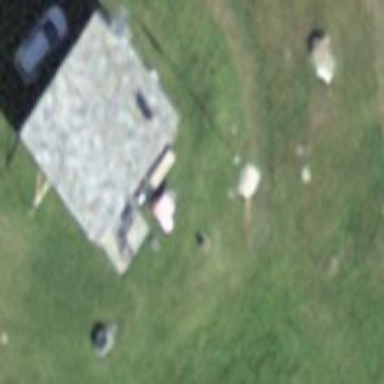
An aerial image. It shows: Hut with gabled roof.